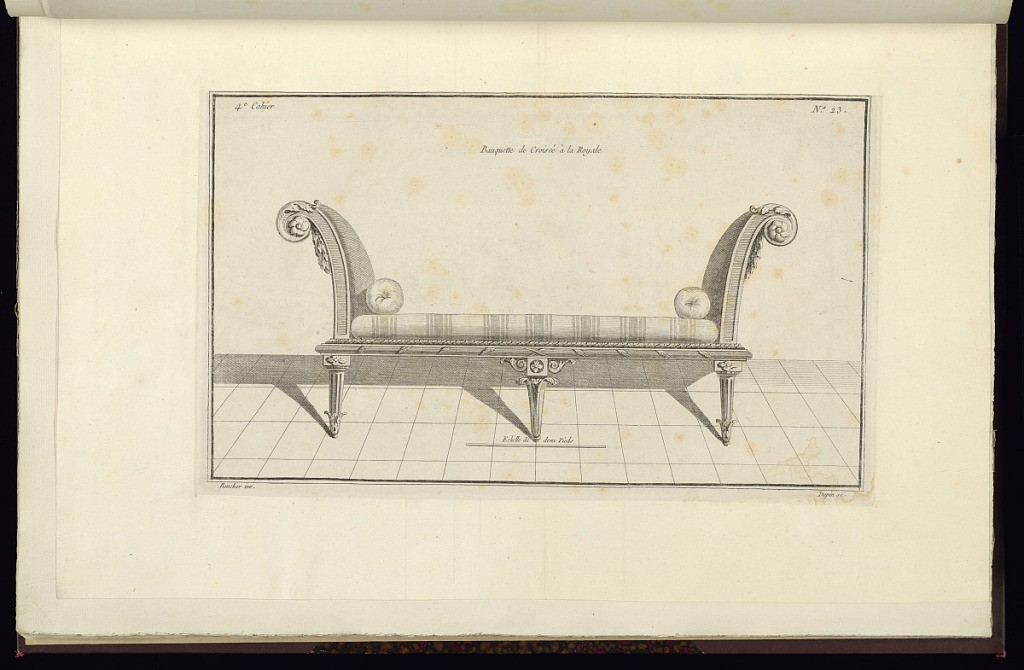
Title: Banquette de Croisée à la Royale
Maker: Juste-François Boucher, French, 1736 – 1782
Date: ca. 1775
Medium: Engraving on off white laid paper
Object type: Print
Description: Design for a long bench with striped fabric and pillows. The chair construction is carved with rosettes, fluting, acanthus leaves, lamb tongue, and bound rod ornamentation. The plate is signed.